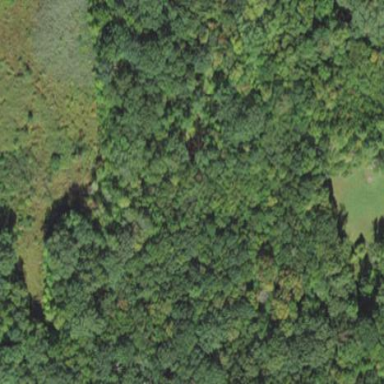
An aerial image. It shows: Nature reserve within woodland. It is preserved open space.